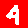
Digit: 4